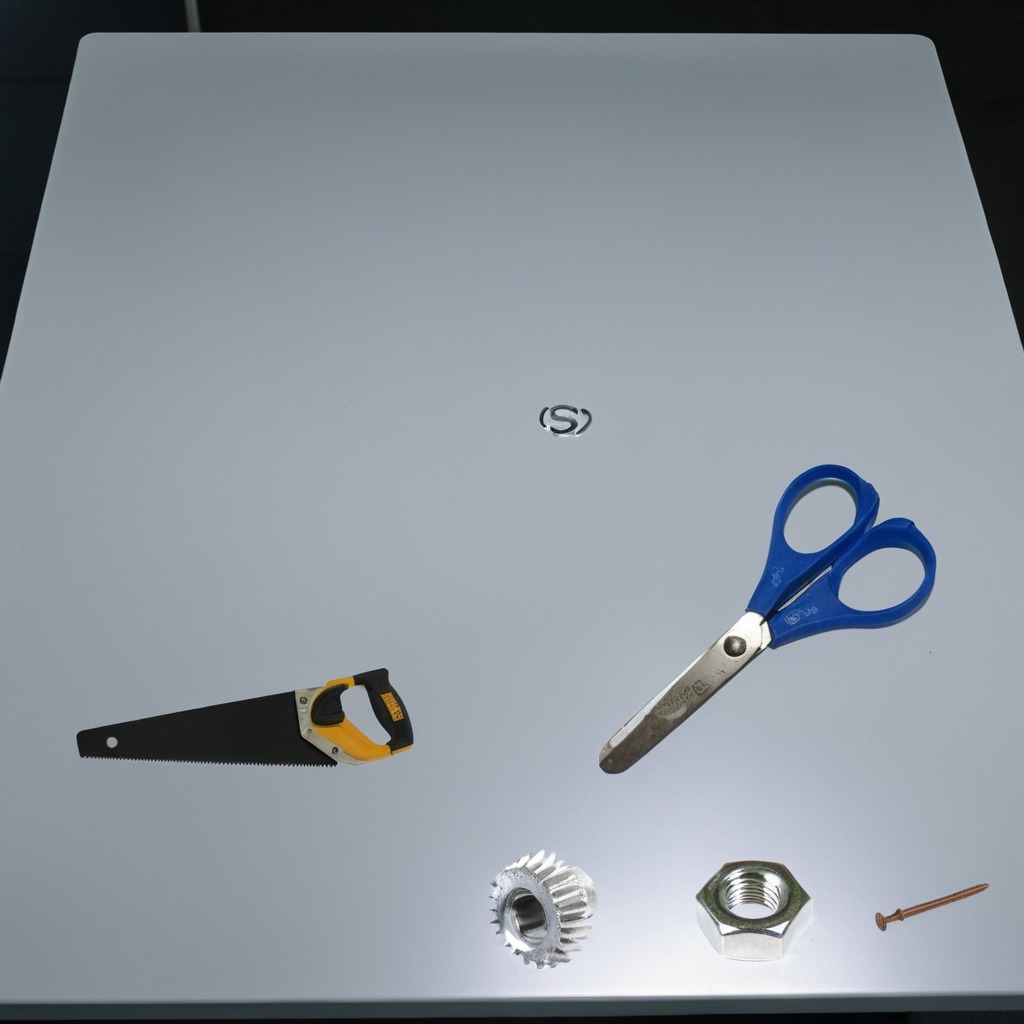
A steel gear with teeth, an iron nail, a handheld metal saw, a metal nut, and a pair of scissors are lying on the table in the railway signal maintenance room.